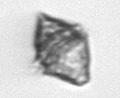
Label: Kryptoperidinium_triquetrum